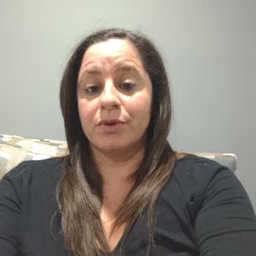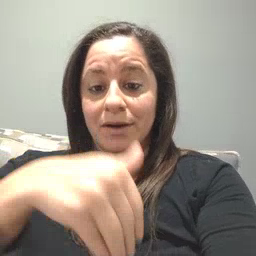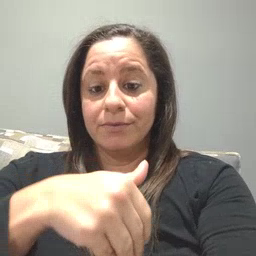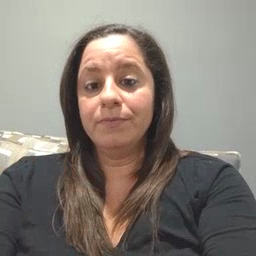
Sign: night